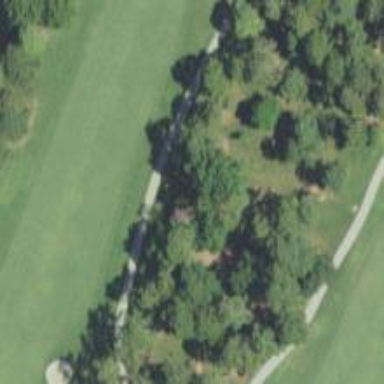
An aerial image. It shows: Path used for both walking and golf.